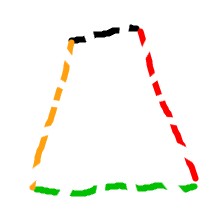
Shape: trapezoid